Question: I use the fantastic <URL> library for some summary stats in IPython Notebook. I recently switched over to a dark color theme for my notebooks and am trying to figure out the best seeings for Seaborn with a dark background. I am using the 'darkgrid' style but the legends are still being printed in black which makes them impossible to read. Here is an example:

What is the best way to fix my styles of use of Seaborn to make the legends appear on white?
UPDATE:
I just noticed that the same problem exists with my Matplotlib graphs.. so my question is more general. What styles do you use to allow for white on dark plots so the legends are readable?
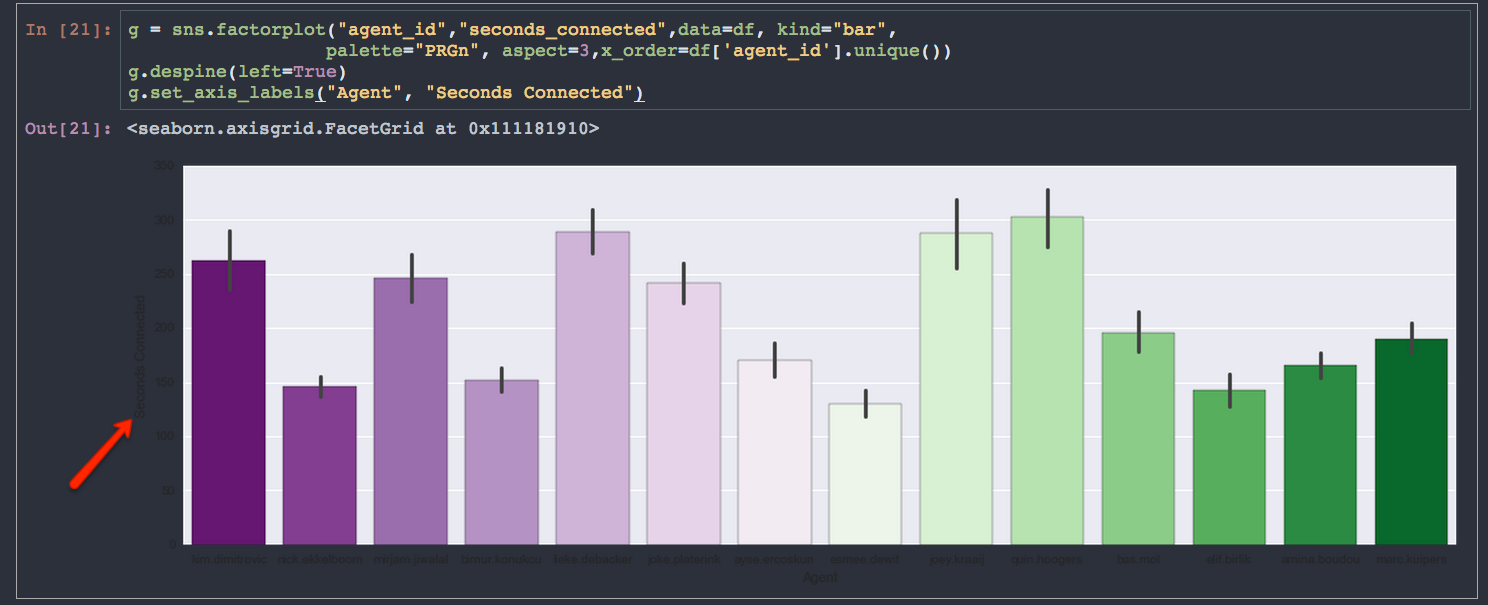
Answer: You can customize the seaborn style, and it tries to make it relatively easy to do so.
If you want to see each of the parameters that is considered part of the "style" definition, just call 'sns.axes_style()' with no arguments, and it will return the current settings. As of 0.3.1 and for the default style ("darkgrid"), that looks like this:
'''
{'axes.axisbelow': True,
'axes.edgecolor': 'white',
'axes.facecolor': '#EAEAF2',
'axes.grid': True,
'axes.labelcolor': '.15',
'axes.linewidth': 0,
'font.family': 'Arial',
'grid.color': 'white',
'grid.linestyle': '-',
'image.cmap': 'Greys',
'legend.frameon': False,
'legend.numpoints': 1,
'legend.scatterpoints': 1,
'lines.solid_capstyle': 'round',
'pdf.fonttype': 42,
'text.color': '.15',
'xtick.color': '.15',
'xtick.direction': 'out',
'xtick.major.size': 0,
'xtick.minor.size': 0,
'ytick.color': '.15',
'ytick.direction': 'out',
'ytick.major.size': 0,
'ytick.minor.size': 0}
'''
A good heuristic is that you probably only need the parameters with '"color"' in the name, so you can filter it:
'''
{k: v for k, v in sns.axes_style().items() if "color" in k}
'''
returns
'''
{'axes.edgecolor': 'white',
'axes.facecolor': '#EAEAF2',
'axes.labelcolor': '.15',
'grid.color': 'white',
'text.color': '.15',
'xtick.color': '.15',
'ytick.color': '.15'}
'''
You can then pass a custom dictionary with values for these parameters into 'sns.set_style()':
'''
custom_style = {'axes.labelcolor': 'white',
'xtick.color': 'white',
'ytick.color': 'white'}
sns.set_style("darkgrid", rc=custom_style)
'''